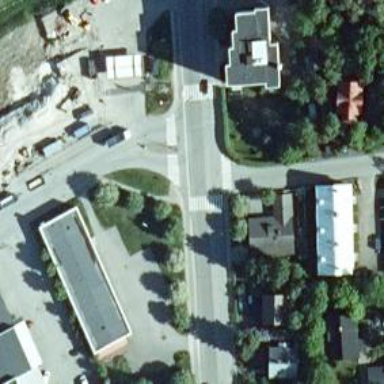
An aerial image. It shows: Marked road crossing.